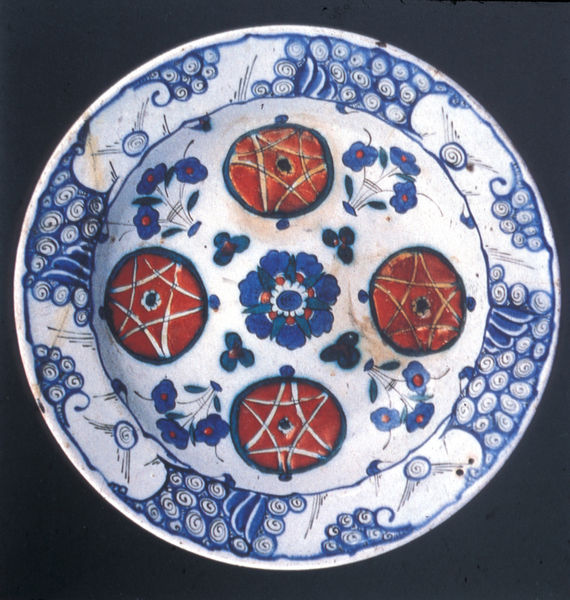
Titel: Teller aus Iznik (unter Manuel I) (Islam)
Standort: London
Institution: British Museum
Schlagwörter: blau, blätter, wasser, weiß, wolken, grün, ocker, blume, blumen, bunt, frankreich, grau, mitte, schwarz, blüte, blüten, rose, rot, beige, malerei, muster, ornament, alt, rahmen, schale, schüssel, teller, bild, niederlande, spiegel, vögel, zweige, sonne, blatt, pflanzen, kreis, rund, früchte, keramik, sprung, apfel, farbe, formen, linien, blümchen, rand, dekoration, essen, symmetrie, dekor, floral, ornamente, verzierung, bemalt, blumenstrauss, strauß, foto, fotografie, punkte, stile, vier, schild, antike, blumenmuster, porzellan, stern, form, stengel, asien, geschirr, service, sterne, punkt, kreise, kugel, kugeln, flecken, china, türkisch, kreuze, obstschale, farbfoto, griechisch, griechenland, tomaten, veilchen, zentrum, schnecken, porzelan, porzellanmalerei, bemalung, mittelfeld, tellerrand, dreiecke, gegenstand, spiralen, glasur, geometrie, osmanisch, persien, majolika, vertiefung, mittelalterlich, sonnen, scherben, fayence, ror, riss, blauweiß, kringel, bruch, geklebt, byzanz, ritzung, geritzt, synchron, iznik, blumensträuße, bolusrot, eingeritzt, judenstern, keramikteller, porzellanglasur, przellanmalerei, schneckesterne, tellerand, msuter, run, gleichmäßig, majoloka, blume büte, teeler